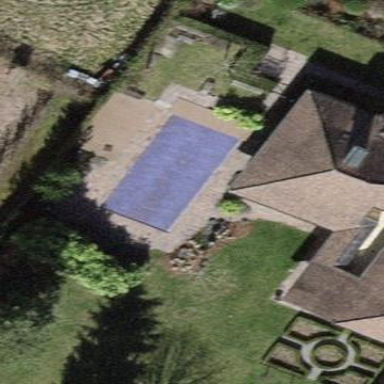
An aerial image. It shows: Swimming pool located in leisure land.